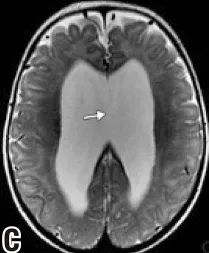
Magnetic resonance imaging T2-weighted sagital image. (C) Dilatation of the lateral ventricles and of the third ventricle, septum pellucidum absence (arrow in C) and cerebral hypomyelination.
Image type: radiology (mri)